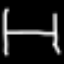
Label: bed